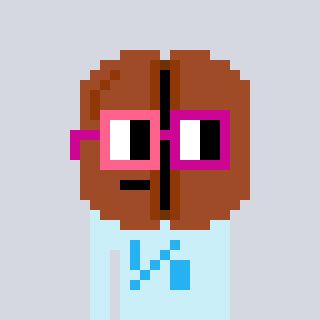
a pixel art character with square pink and red glasses, a coffeebean-shaped head and a cold-colored body on a cool background